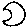
Label: moon